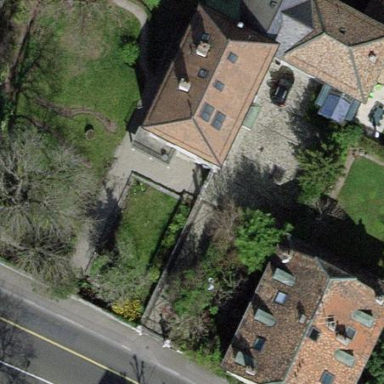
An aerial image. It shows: Garden enclosed by fence.